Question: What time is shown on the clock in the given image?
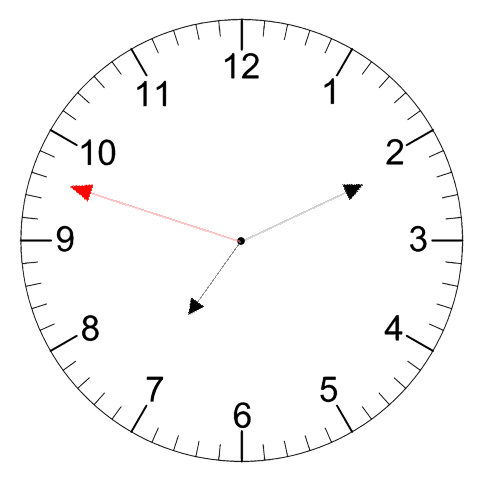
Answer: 07:10:48